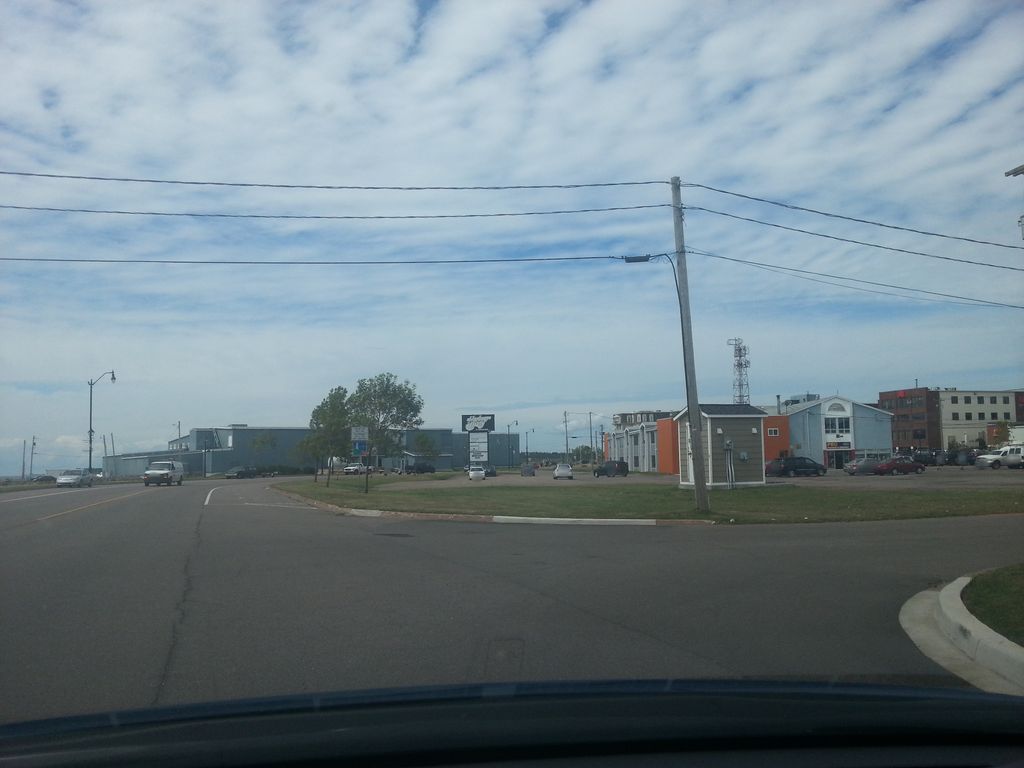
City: charlottetown